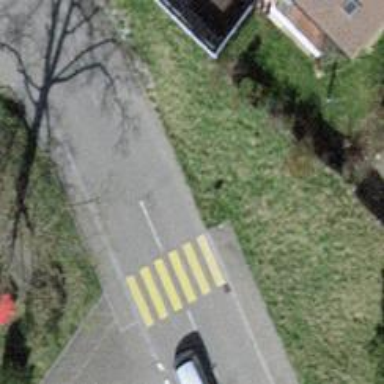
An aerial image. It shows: Kerb serving as barrier.